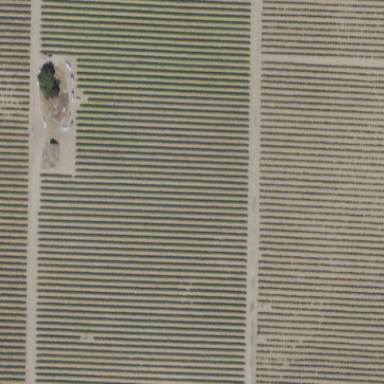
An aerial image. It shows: Beautiful vineyard in the countryside.